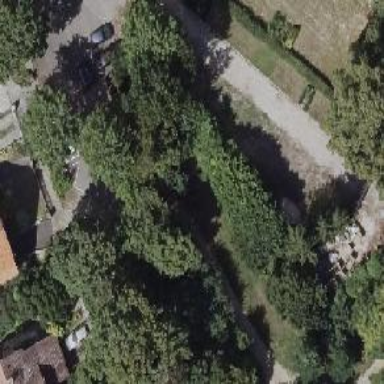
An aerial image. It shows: Compacted footway.